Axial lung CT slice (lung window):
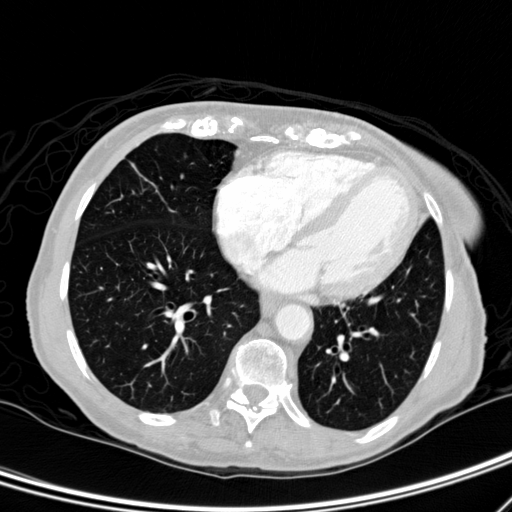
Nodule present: no